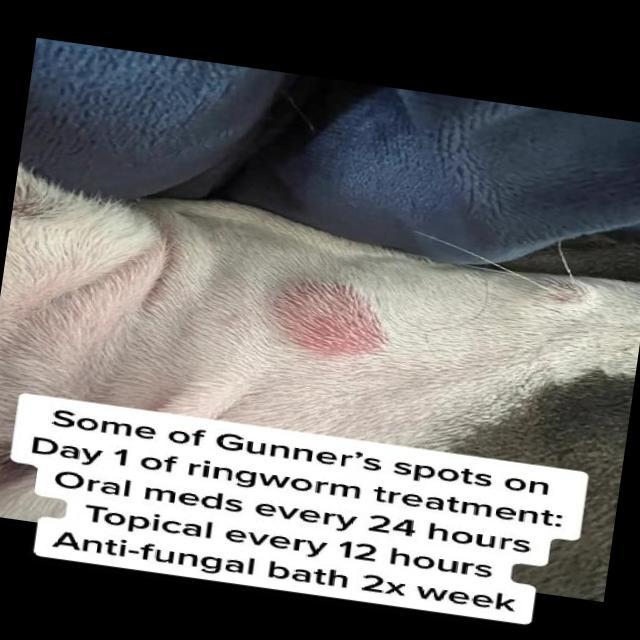
Canine ringworm (Dermatophytosis) — fungal infection caused by Microsporum or Trichophyton. Presents with circular alopecia, scaling, crusting, and broken hairs.